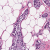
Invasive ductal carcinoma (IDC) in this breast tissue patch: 0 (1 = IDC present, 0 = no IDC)